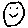
Label: smiley face